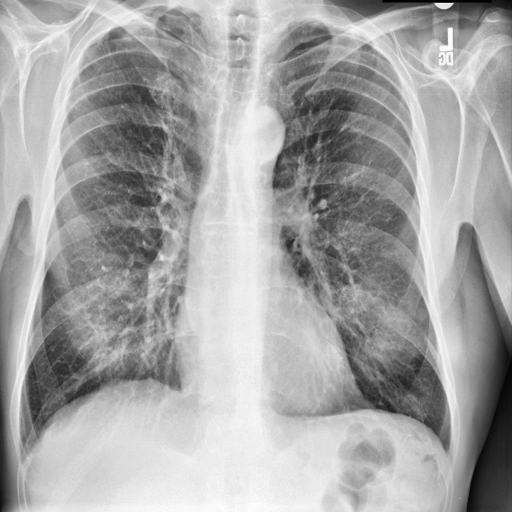
Finding: NORMAL